Question: I'm trying to create a messages list, like Facebook.
1. Showing only last the message from a users conversation (history)
2. when I send show mine , when I get answer show answered messages (1 row)
:

'''
SELECT m.message_id, u.username, m.subject, m.message
, m.status, UNIX_TIMESTAMP(m.date) as date
FROM users u
LEFT JOIN messages m ON m.sender_id = u.id
WHERE m.message_id in (SELECT max(msg.message_id)
FROM messages msg
WHERE msg.receiver_id = 3
GROUP BY sender_id)
UNION
SELECT m.message_id, u.username, m.subject, m.message
, m.status, UNIX_TIMESTAMP(m.date) as date
FROM users u
LEFT JOIN messages m ON m.receiver_id = u.id
WHERE m.message_id in (SELECT max(msg.message_id)
FROM messages msg
WHERE msg.sender_id = 3
GROUP BY receiver_id)
GROUP BY u.username
ORDER BY date DESC
'''
I try to receive all messages which I send (my id = 3) and all those sent to me and group by username
'''
Array
(
[0] => Array
(
[message_id] => 10
[username] => 8888
[subject] => bez temy
[message] => 555
[status] => 0
[date] => 11 August 2012, 2:22
[user_image] => http://127.0.0.1/auth_system_1/upload_images/65_empty.jpg
)
[1] => Array
(
[message_id] => 7
[username] => 8888
[subject] => hi
[message] => 333
[status] => 0
[date] => 11 August 2012, 2:15
[user_image] => http://127.0.0.1/auth_system_1/upload_images/65_empty.jpg
)
[2] => Array
(
[message_id] => 4
[username] => 6666
[subject] => Tema
[message] => 2
[status] => 0
[date] => 11 August 2012, 2:02
[user_image] => http://127.0.0.1/auth_system_1/upload_images/65_empty.jpg
)
[3] => Array
(
[message_id] => 1
[username] => fffffffff
[subject] => privet
[message] => tttt
[status] => 0
[date] => 11 August 2012, 1:38
[user_image] => http://127.0.0.1/auth_system_1/upload_images/65_empty.jpg
)
)
'''
As you can see 'GROUP BY' username do not work. It shows 3->7 and 7->3 but 7->3 was an answer and last message. I do not know why group does not work. Maybe you can help me with more easier way to solve this problem?
So, the SQL must have "sender_id = 3" , "receiver_id = 3" and from my table data result must be
- - -
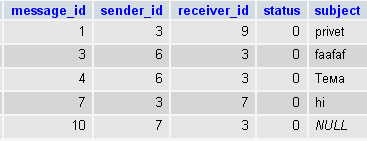
Answer: I think your query is producing the "right" results, as if you'd like to see the last message in some of the conversations, you should really group by the 'conversation_id'. I don't see this field you in schema though.
If you do 'WHERE sender_id = 3 GROUP BY receiver_id', then it is correct, that query returns you messages 1 and 7, 'cos those messages had been sent to people, thus in your design they're different conversations.
If you want to see only the very last message sent by you in general, just remove 'GROUP BY' in the second part of your 'UNION'. Otherwise, consider re-designing your schema.
---
Try this query:
'''
SELECT m.message_id, u.username, m.subject, m.message,
m.status, UNIX_TIMESTAMP(m.date) as 'date'
FROM users u
LEFT JOIN messages m ON m.sender_id = u.id
WHERE m.message_id IN (
SELECT max(message_id)
FROM messages
WHERE receiver_id = 3 OR sender_id = 3
GROUP BY least(sender_id,receiver_id),
greatest(sender_id,receiver_id)
);
'''
Some notes:
1. UNION is not needed anymore;
2. This approach will treat all e-mails between 2 parties as a single conversation, which is not always true. You might want to re-design this approach;
3. It is a bad style to use reserved words (like date) for columns' names or aliases, try to avoid this. Or use backticks if you do use them.